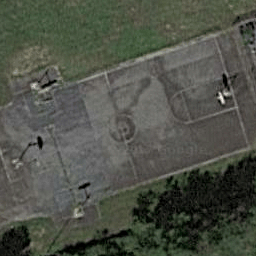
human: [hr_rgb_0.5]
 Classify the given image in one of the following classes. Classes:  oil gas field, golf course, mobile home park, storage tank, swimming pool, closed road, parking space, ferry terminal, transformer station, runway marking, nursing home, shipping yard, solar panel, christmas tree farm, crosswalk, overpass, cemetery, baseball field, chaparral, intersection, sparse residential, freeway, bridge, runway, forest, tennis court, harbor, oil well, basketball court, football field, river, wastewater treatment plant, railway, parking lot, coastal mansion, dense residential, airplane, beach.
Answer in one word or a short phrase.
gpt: basketball court